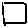
Label: square